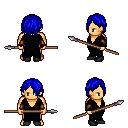
a pixel art fantasy rpg character, male body template, human, tanned skin, gray robe, magenta pants, blue bangs hairstyle, cloth bracers, black shoes, spear, four views (front, back, left, right), 2x2 character sprite sheet, small pixel art, hard edges, no anti-aliasing